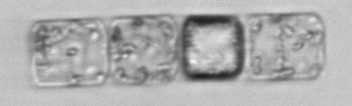
Label: Lauderia_annulata